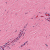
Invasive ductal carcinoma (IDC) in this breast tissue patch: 0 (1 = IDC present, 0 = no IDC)